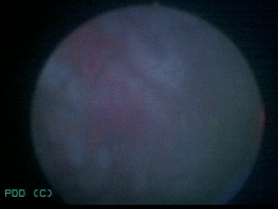
Modality: BLC
Class: Malignant
Subclass: HighGradePapillary
Lesion: L1
Stage: Ta
Morphology: Papillary
Bladder cancer association: Yes